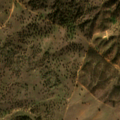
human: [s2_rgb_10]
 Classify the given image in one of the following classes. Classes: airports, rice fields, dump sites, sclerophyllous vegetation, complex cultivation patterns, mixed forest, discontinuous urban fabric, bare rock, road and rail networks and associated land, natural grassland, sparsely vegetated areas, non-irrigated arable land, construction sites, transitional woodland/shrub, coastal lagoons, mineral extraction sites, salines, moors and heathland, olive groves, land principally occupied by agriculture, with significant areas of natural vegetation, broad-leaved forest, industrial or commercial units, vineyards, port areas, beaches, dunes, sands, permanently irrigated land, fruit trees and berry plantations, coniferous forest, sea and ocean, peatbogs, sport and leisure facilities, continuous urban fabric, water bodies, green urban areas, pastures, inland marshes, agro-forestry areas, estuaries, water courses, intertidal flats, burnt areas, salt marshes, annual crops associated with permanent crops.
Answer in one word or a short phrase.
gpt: pastures, agro-forestry areas, transitional woodland/shrub